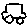
Label: car